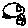
Label: car